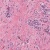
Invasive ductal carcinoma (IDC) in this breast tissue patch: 0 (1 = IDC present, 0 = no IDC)